Interaction volume radius: 5 \u00c5
Interaction volume height: 20 \u00c5
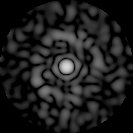
Disorder parameter: 0.8455